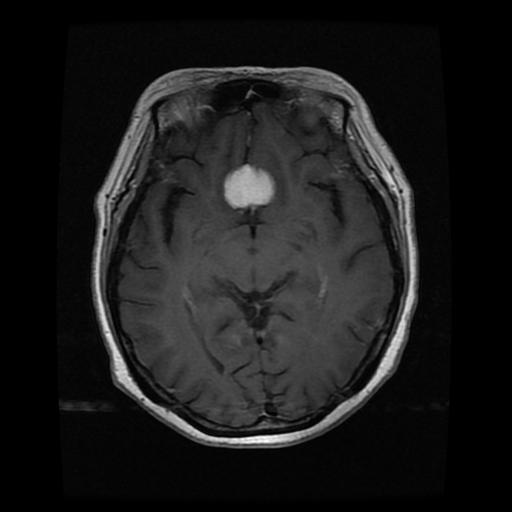
Label: meningioma